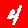
Digit: 4